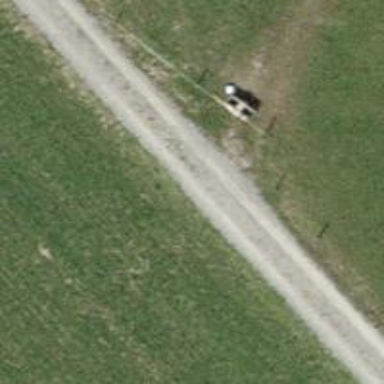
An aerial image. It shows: Track with pebblestone surface graded as grade3.